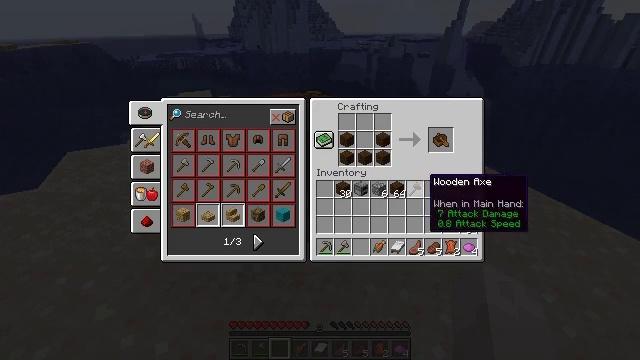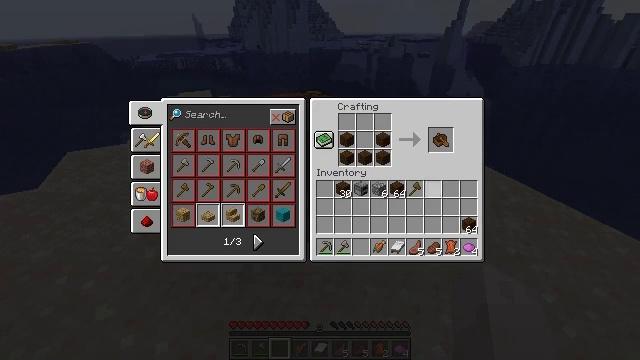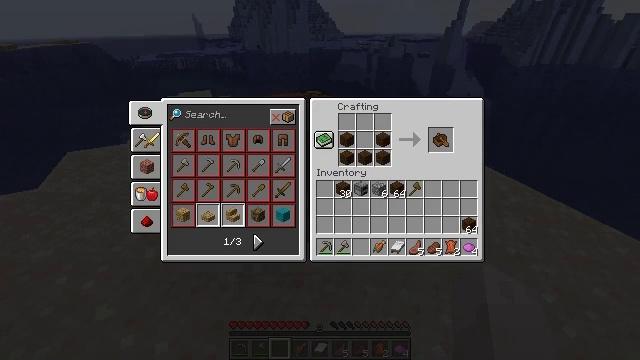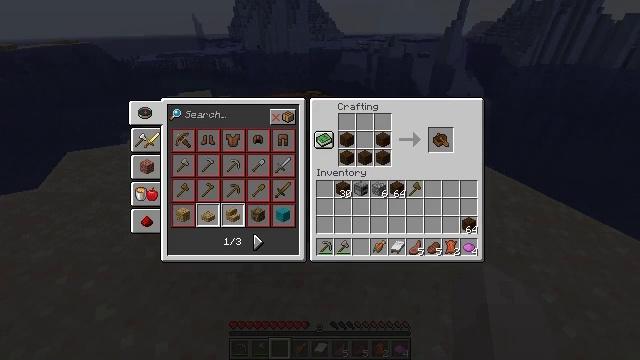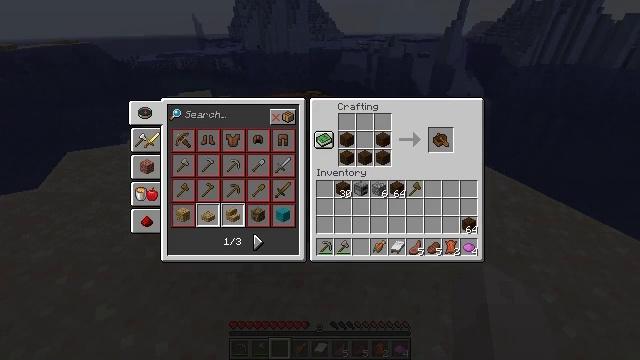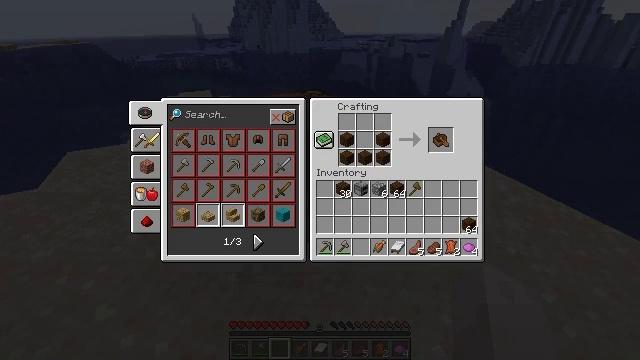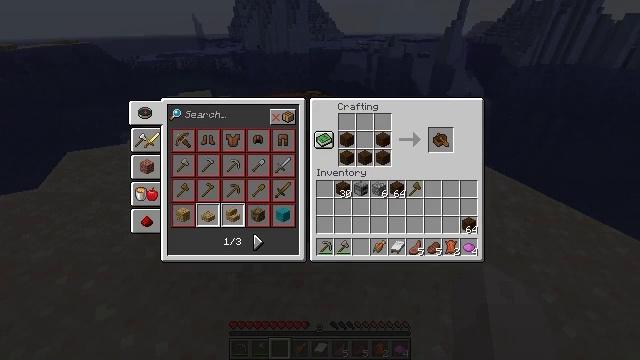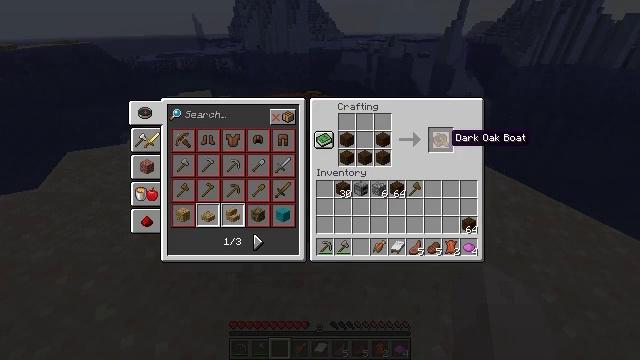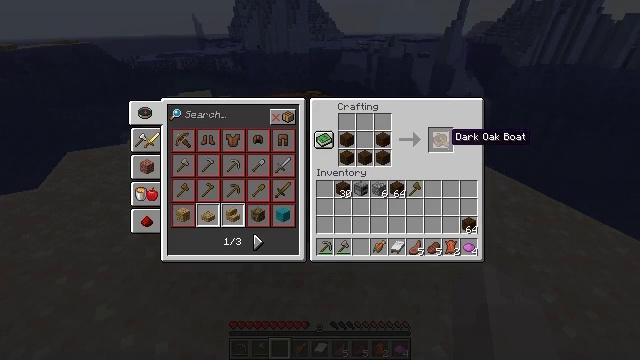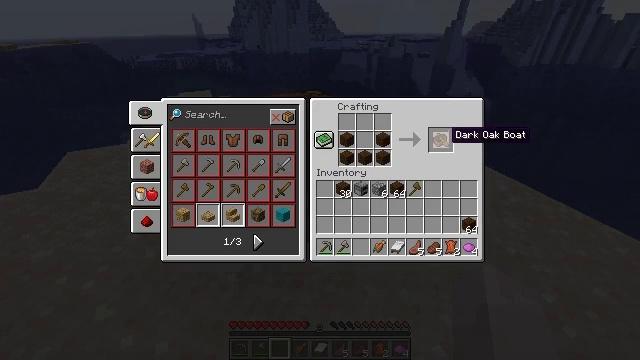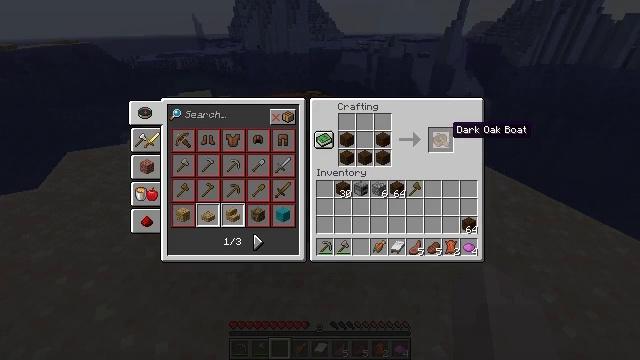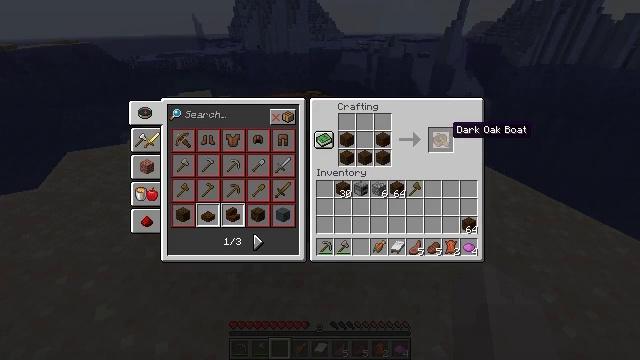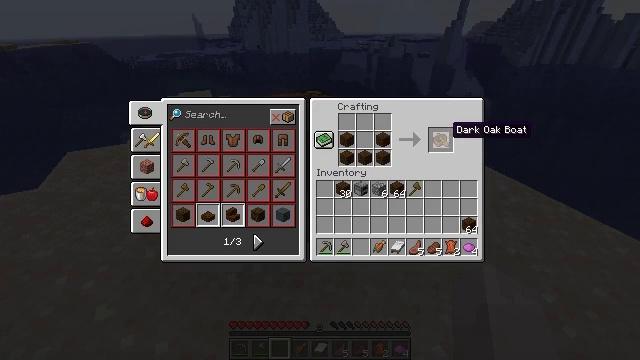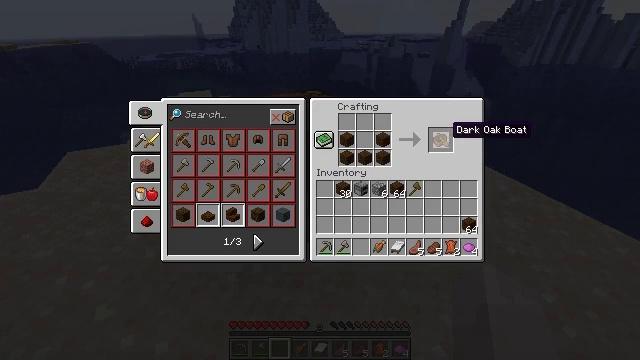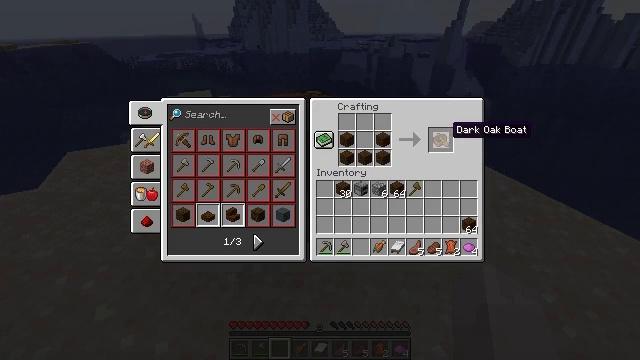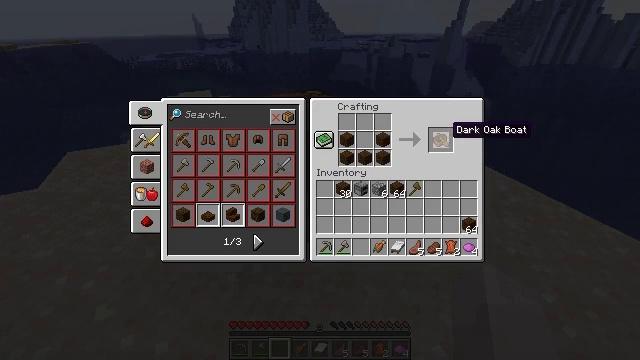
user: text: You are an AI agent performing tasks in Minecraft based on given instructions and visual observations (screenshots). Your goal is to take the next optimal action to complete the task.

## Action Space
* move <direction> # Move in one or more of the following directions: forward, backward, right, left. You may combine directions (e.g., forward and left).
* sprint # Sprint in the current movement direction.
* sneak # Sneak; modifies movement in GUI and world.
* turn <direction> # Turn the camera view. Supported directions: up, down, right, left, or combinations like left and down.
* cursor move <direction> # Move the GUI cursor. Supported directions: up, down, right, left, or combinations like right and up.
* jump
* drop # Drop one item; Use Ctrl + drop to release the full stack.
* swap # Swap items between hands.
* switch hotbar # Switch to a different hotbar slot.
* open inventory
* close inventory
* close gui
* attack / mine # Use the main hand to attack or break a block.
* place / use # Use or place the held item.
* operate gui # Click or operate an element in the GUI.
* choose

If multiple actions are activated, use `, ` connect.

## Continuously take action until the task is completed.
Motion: motion action
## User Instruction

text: Craft a dark oak boat.
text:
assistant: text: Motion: no_op
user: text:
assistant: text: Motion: cursor move up
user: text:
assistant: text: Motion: no_op
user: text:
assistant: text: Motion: cursor move up
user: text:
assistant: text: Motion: cursor move up
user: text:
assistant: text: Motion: no_op
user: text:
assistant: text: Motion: no_op
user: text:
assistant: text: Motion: no_op
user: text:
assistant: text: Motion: sneak
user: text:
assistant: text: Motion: sneak
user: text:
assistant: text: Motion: sneak
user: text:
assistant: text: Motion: sneak
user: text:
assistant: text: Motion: sneak
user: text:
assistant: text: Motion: sneak
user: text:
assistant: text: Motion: sneak
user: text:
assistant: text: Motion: sneak, operate gui
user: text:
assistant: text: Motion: sneak, operate gui
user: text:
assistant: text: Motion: sneak
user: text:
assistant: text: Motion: sneak
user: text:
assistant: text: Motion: sneak
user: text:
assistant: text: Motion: sneak